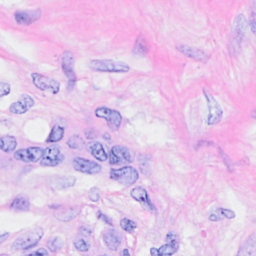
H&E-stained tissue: Breast